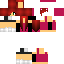
A female human skin with dark skin, wearing brown long hair dressed in a red hoodie and red pants, featuring a closed mouth.